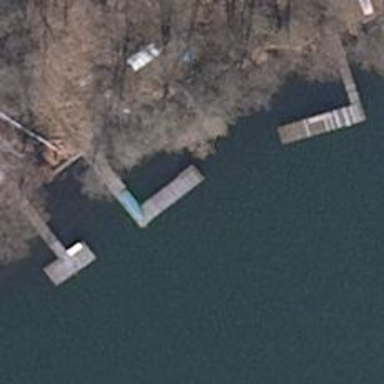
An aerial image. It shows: Man-made pier.